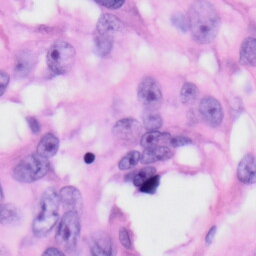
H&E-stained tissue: Skin